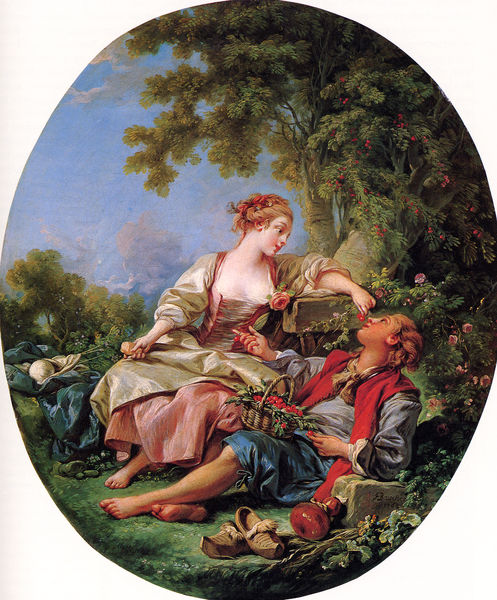
Titel: Les Sabots, Die Holzschuhe
Künstler: François Boucher
Standort: Toronto
Institution: Art Gallery of Ontario
Schlagwörter: baum, blau, blätter, gemälde, hand, haut, himmel, laub, mann, nackt, schatten, wasser, wolken, bäume, gelb, grün, landschaft, mädchen, sitzen, äste, blume, blumen, braun, brust, bunt, busen, frankreich, frau, frisur, hell, holz, hut, kleid, licht, nase, szene, weiss, blick, blüte, blüten, gras, park, rose, rosen, rot, tuch, wiese, wolke, malerei, rock, flasche, hemd, hose, jacke, trinken, barock, stein, ärmel, hände, öl, ast, baumstamm, natur, stamm, strauch, vögel, büsche, gebüsch, sträucher, boden, gewand, haare, stoff, klassizismus, paar, pflanze, dekoltee, locken, rokoko, rosa, wald, brunnen, genre, oval, rund, tondo, frucht, früchte, garten, krug, trauben, beine, schürze, bein, farbig, sommer, liebe, mieder, schuhe, wise, idylle, picknick, rast, füsse, romantik, essen, wein, zopf, vergnügen, woken, angelehnt, muse, korb, junge, erotik, liegend, weste, blühend, kirschen, barfuss, pärchen, nahrung, knabe, fuss, gefäss, medaillon, idyll, lichtung, füttern, beeren, haarkranz, kugel, schuh, liebespaar, verführung, jüngling, quader, medallion, verliebt, riechen, eden, korsett, watteau, beere, hirten, chillen, kirschbaum, kirsche, weiße haut, rinne, holzschuhe, fau, mann frau, pastorale, erholung, farbenfroh, medaillion, schäferstündchen, boucher, flirten, affäre, bamstamm, clocs, geand, romanti, erdbeere, jünglin, schäferstunde, rendevous, brut, ovla, paas, watteaux, love, gete, besträuch, gpaar, poaar, krischen, korche